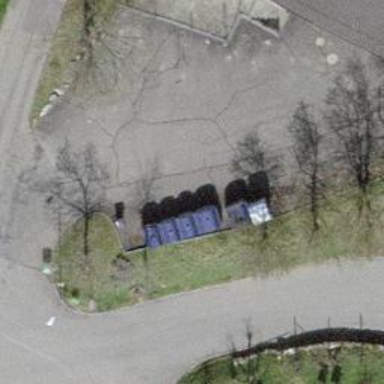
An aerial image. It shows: Recycling facility.